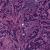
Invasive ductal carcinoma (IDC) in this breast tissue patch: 1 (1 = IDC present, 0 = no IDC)